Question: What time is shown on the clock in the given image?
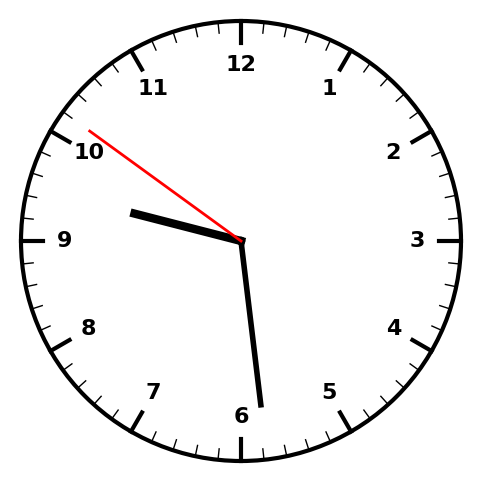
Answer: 09:28:51